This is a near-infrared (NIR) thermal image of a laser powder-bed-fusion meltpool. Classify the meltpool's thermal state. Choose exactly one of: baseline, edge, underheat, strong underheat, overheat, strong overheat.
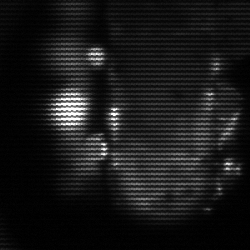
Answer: strong underheat